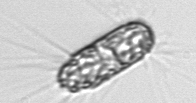
Label: Corethron_hystrix